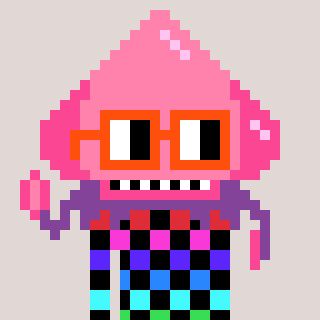
a pixel art character with square orange glasses, a squid-shaped head and a yellow-colored body on a warm background